【题型】填空题　【知识点】立体几何　【难度】medium
如图所示，在正四棱柱$ABCD-A_1B_1C_1D_1$中，$AB=1$,$AA_1=2$,$P$为棱$DD_1$的中点，过$PB$的平面$\alpha$分别与棱$AA_1$,$CC_1$交于点$E$,$F$，且$AC\parallel\alpha$，则四边形$PEBF$的面积为\underline{\quad\quad}.

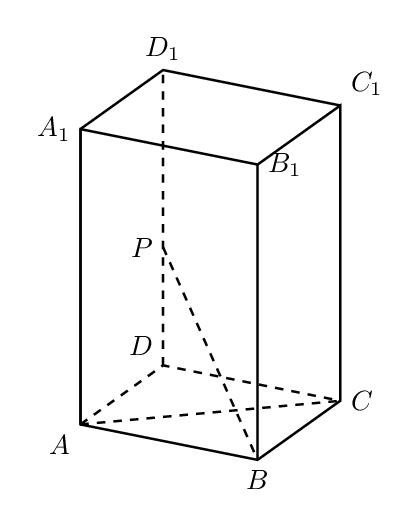
【解答】
\noindent \textbf{【答案】}$\dfrac{\sqrt{6}}{2}$ / $\dfrac{1}{2}\sqrt{6}$

\noindent \textbf{【分析】}过点$B$作$AC$的平行线分别与$DA$，$DC$的延长线交于$G$，$H$，连接$PG$，$PH$，并分别与$AA_1$,$CC_1$交于$E$，$F$，利用线面平行的判定定理证得平面$PGH$即为平面$\alpha$，从而得截面四边形$PEBF$为菱形，然后根据菱形面积公式求解即可.

\noindent \textbf{【详解】}如图：

\noindent 过点$B$作$AC$的平行线分别与$DA$，$DC$的延长线交于$G$，$H$，连接$PG$，$PH$，并分别与$AA_1$,$CC_1$交于$E$，$F$，

\noindent 因为$AC\parallel GH$，且$AC\not\subset$平面$PGH$，$GH\subset$平面$PGH$，

\noindent 所以$AC\parallel$平面$PGH$，所以平面$PGH$即为平面$\alpha$，

\noindent 又平面$BCC_1B_1\cap$平面$PGH=BF$，平面$ADD_1A_1\cap$平面$PGH=PE$，平面$BCC_1B_1\parallel$平面$ADD_1A_1$，

\noindent 所以$BF\parallel PE$，同理$BE\parallel PF$，所以四边形$PEBF$为平行四边形，

\noindent 又$AB=BC=1$，$AE=FC=\dfrac{1}{2}$，所以$BE=BF$，所以四边形$PEBF$为菱形，

\noindent 因为$EF=AC=\sqrt{2}$，$PB=\sqrt{3}$，

\noindent 所以四边形$PEBF$的面积为$S=\dfrac{1}{2}\times EF\times PB=\dfrac{1}{2}\times\sqrt{2}\times\sqrt{3}=\dfrac{\sqrt{6}}{2}$.

\noindent 故答案为：$\dfrac{\sqrt{6}}{2}$.
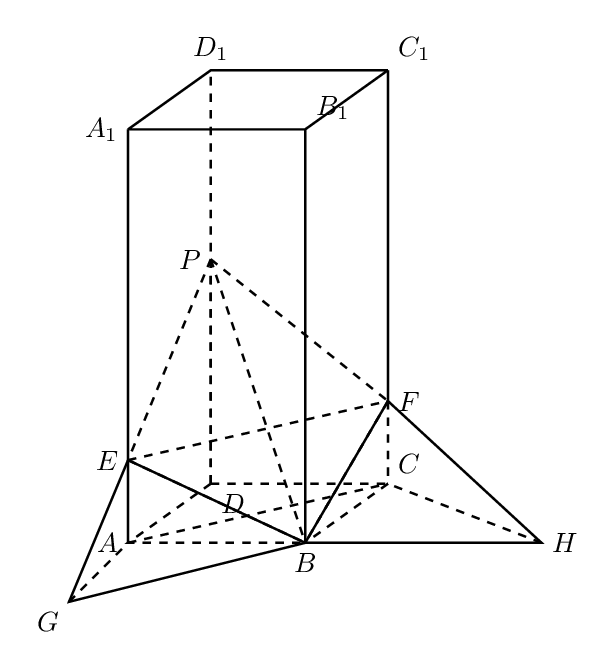